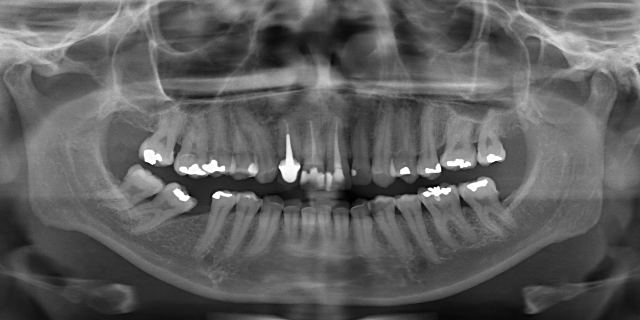
adult